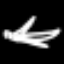
Label: airplane